Question: I can't solve this error I hope can I find the solution here
the error is in the line 22 and it's "Cannot convert value of type '()' to expected argument type '(Data?, URLResponse?, Error?) -> Void'"

'''
struct WeatherManager {
let weatherURL = ""
func fetchWeather(cityName : String){
let urlString = "\(weatherURL)&q=\(cityName)"
performRequest(urlString: urlString)
}
func performRequest(urlString : String){
//1- Create a URL
if let url = URL(string: urlString){
//2- Create a URLSession
let session = URLSession(configuration: .default)
//3- Give the session a task
let task = session.dataTask(with: url, completionHandler:handel(data: <#T##Data?#>, urlSession: <#T##URLSession?#>, error: <#T##Error?#>))
//4- Start the Task
task.resume()
}
}
func handel(data:Data? , urlSession : URLSession? , error : Error?){
if error != nil {
print(error!)
return
}
if let safeData = data{
let dataString = String(data: safeData, encoding: .utf8)
print(dataString!)
}
}
}
'''
here is the error :
'''
let task = session.dataTask(with: url, completionHandler:handel(data: <#T##Data?#>, urlSession: <#T##URLSession?#>, error: <#T##Error?#>))
'''
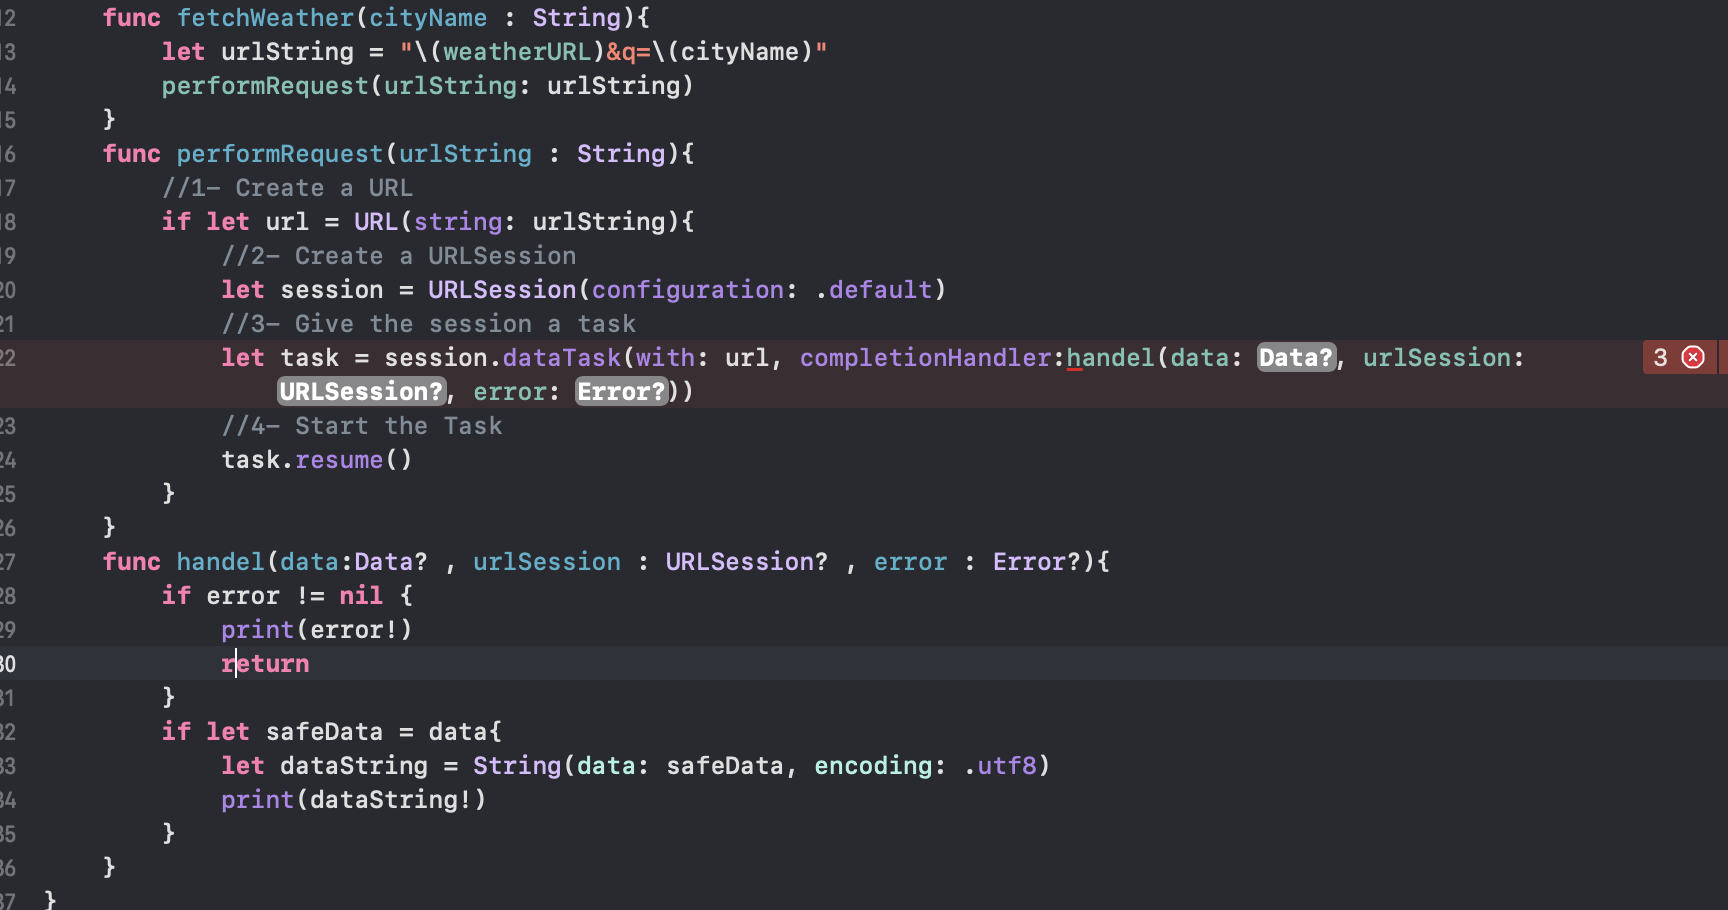
Answer: A few observations:
1. The signature of "handle" is incorrect. The second parameter is a URLResponse, not a URLSession: func handle(data: Data?, response: URLResponse?, error: Error?) {
if let error = error {
print(error)
return
}
if let data = data, let string = String(data: data, encoding: .utf8) {
print(string)
}
}
As Leo pointed out, you should avoid force-unwrapping with the ! operator, too (especially when converting the Data to a UTF8 String).
2. You should not supply parameters when you pass handle to dataTask: func performRequest(urlString: String) {
//1- Create a URL
guard let url = URL(string: urlString) else { return }
//2- Use existing URLSession
let session = URLSession.shared // (configuration: .default)
//3- Give the session a task
let task = session.dataTask(with: url, completionHandler: handle)
//4- Start the Task
task.resume()
}
---
Unrelated, please note that I have created a 'URLSession' in 'performRequest'. Sessions will leak memory if you create them but do not invalidate them. In this case, it is easier to use the existing 'shared' session, rather than creating a new one.
If you needed to create one (which you obviously do not in this case ... use 'shared' instead), you would explicitly tell it to invalidate itself when the request was done.
'''
func performRequest(urlString: String) {
//1- Create a URL
guard let url = URL(string: urlString) else { return }
//2- Create URLSession (but only if absolutely necessary)
let session = URLSession(configuration: .default)
//3- Give the session a task
let task = session.dataTask(with: url, completionHandler: handle)
//4- Start the Task
task.resume()
//5- If you really must create a session, invalidate it when the request(s) are finished
session.finishTasksAndInvalidate()
}
'''
But this is an anti-pattern because it is so inefficient. You should reuse a single session, like shown in the previous code snippet, if at all possible.